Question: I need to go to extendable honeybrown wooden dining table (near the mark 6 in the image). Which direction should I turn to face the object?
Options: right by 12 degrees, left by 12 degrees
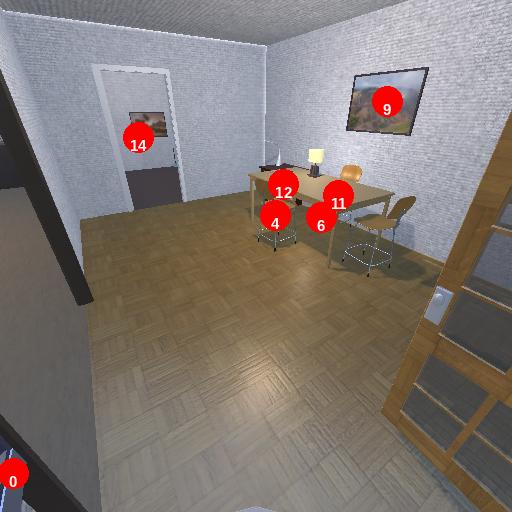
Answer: right by 12 degrees